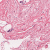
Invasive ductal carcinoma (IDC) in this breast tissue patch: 0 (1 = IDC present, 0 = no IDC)